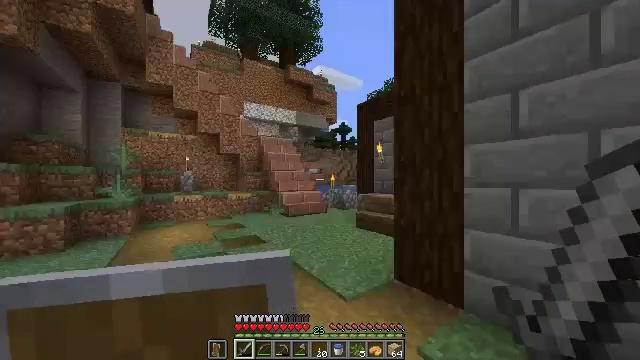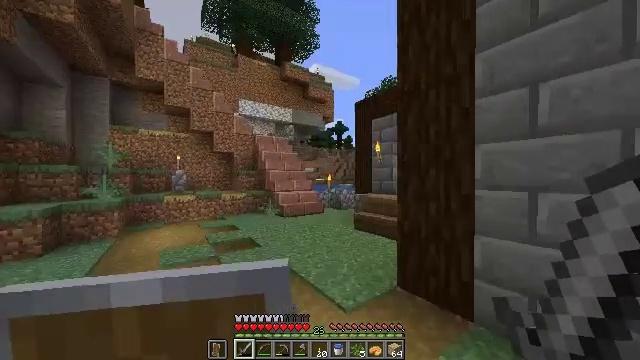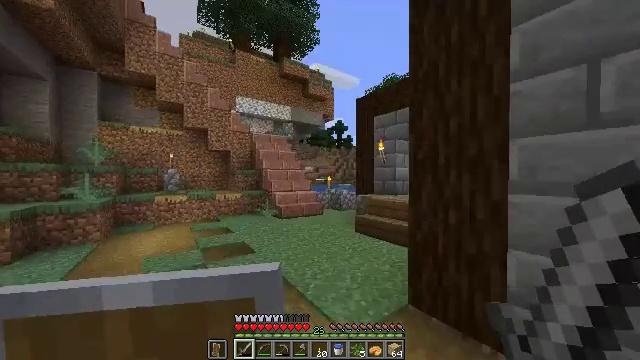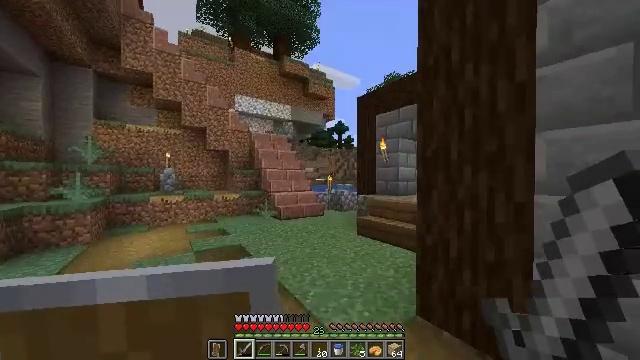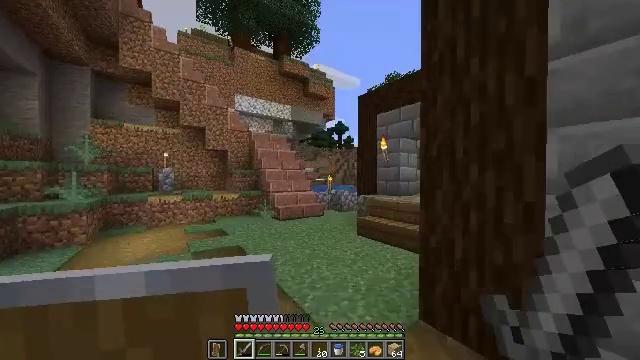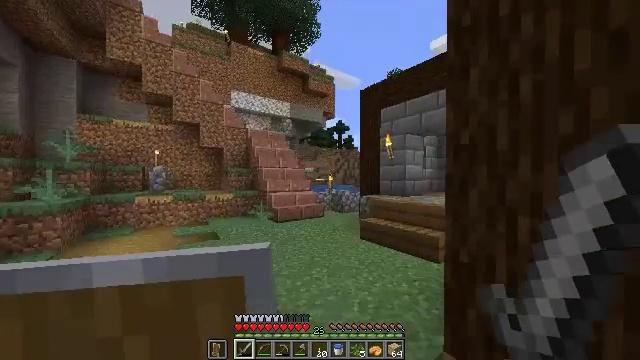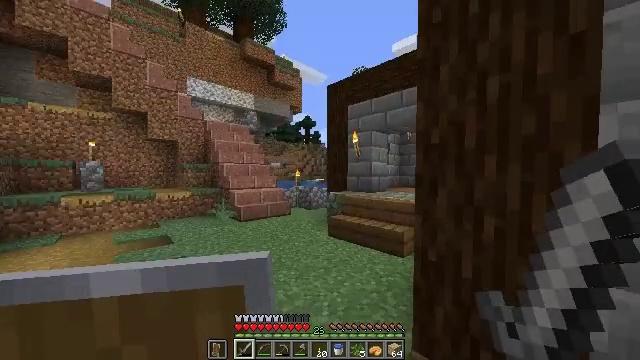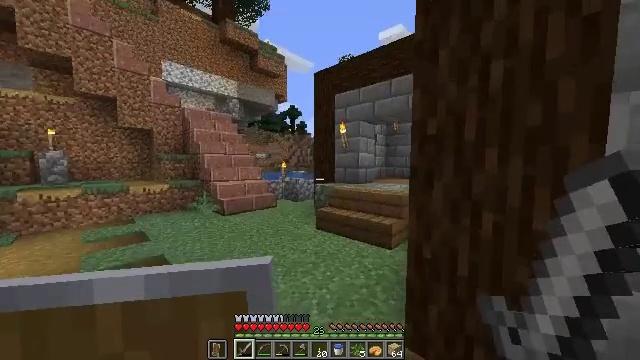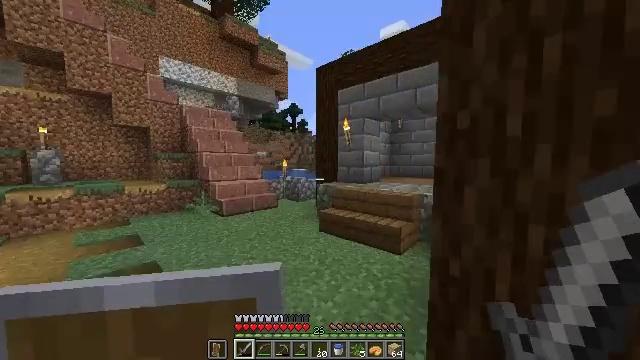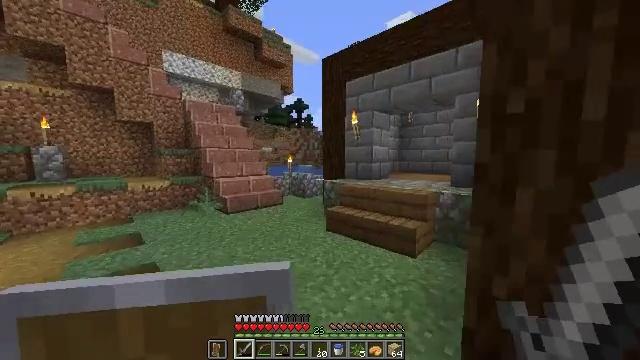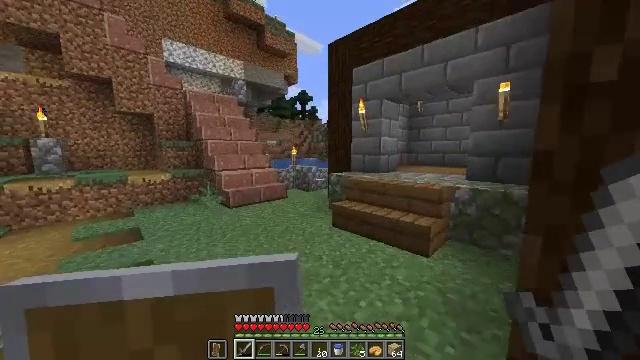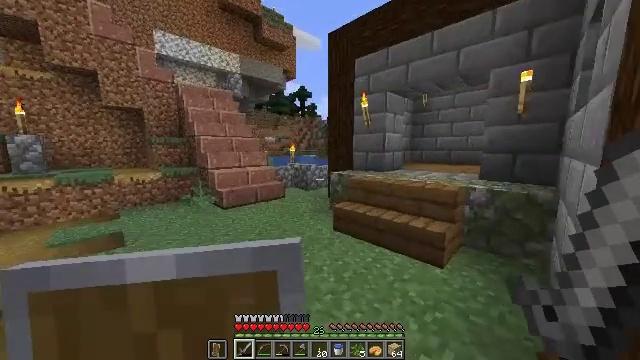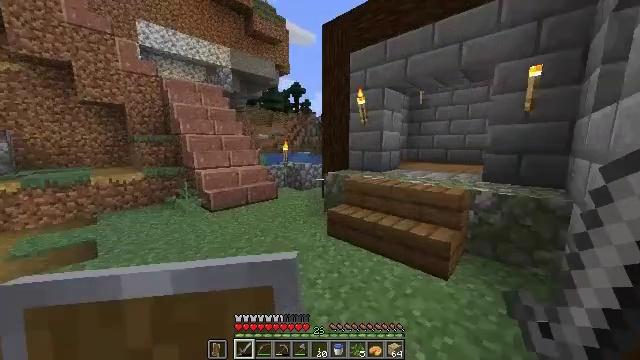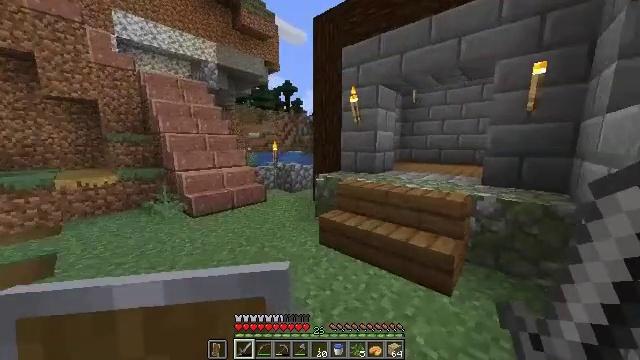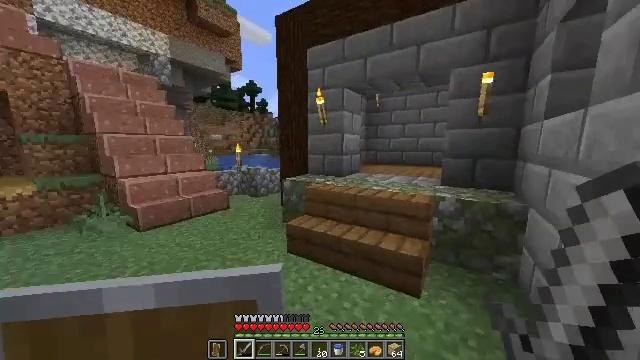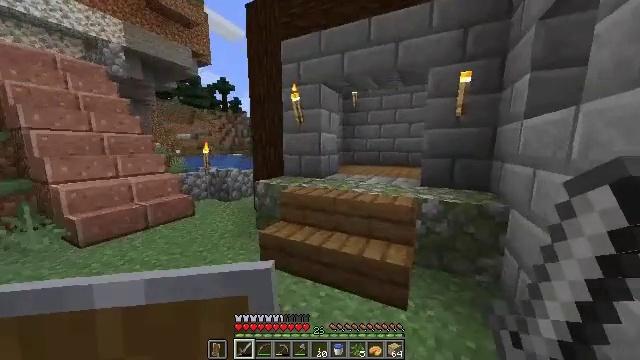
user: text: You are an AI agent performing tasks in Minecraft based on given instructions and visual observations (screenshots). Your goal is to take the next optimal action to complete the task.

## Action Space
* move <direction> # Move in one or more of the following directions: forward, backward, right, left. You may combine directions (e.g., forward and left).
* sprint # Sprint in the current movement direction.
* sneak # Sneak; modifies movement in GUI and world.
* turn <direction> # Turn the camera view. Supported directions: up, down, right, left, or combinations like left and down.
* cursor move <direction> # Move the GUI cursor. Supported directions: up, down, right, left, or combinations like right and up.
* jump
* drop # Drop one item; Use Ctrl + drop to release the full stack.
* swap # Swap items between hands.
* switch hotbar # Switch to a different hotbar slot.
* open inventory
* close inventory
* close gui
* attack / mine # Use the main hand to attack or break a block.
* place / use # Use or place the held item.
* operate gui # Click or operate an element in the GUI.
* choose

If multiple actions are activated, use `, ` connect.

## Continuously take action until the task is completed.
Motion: motion action
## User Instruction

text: Break the existing birch planks.
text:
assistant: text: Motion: move forward, turn right
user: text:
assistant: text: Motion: move forward
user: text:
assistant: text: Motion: move forward
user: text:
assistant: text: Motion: move forward
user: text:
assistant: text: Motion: move forward
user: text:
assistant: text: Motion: move forward, turn right and down
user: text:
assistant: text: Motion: move forward, turn right and down
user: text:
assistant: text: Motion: move forward
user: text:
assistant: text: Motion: move forward, turn left and down
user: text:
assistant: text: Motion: move forward, turn left and down
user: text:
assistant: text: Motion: move forward
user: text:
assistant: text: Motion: move forward, turn right
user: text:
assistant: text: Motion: move forward, turn right
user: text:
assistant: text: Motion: move forward, turn right
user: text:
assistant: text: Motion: move forward, turn right
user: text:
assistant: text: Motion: move forward, turn right
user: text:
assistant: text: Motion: move forward, turn right
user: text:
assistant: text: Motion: move forward, turn right
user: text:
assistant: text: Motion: move forward, turn right, open inventory
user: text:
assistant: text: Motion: open inventory
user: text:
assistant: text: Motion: no_op
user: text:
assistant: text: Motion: no_op
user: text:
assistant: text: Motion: no_op
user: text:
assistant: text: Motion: no_op
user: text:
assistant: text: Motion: no_op
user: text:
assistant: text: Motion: cursor move right
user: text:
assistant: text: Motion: cursor move left and up
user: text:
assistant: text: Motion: no_op
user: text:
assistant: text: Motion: no_op
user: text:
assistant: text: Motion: no_op